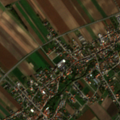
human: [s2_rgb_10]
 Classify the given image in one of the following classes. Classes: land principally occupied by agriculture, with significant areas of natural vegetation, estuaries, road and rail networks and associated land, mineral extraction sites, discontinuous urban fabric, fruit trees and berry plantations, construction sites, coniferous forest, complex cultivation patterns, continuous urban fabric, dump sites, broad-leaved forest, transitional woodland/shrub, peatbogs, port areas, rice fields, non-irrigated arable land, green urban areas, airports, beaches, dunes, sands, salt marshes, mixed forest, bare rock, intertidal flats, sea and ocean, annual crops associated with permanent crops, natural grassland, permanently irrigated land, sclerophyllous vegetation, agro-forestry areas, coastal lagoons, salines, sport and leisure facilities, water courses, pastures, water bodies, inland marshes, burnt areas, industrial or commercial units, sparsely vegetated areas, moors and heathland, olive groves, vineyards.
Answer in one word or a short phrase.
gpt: discontinuous urban fabric, non-irrigated arable land